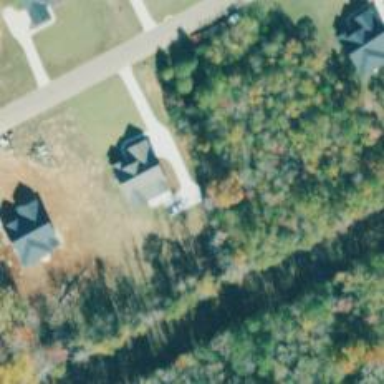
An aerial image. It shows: Driveway.